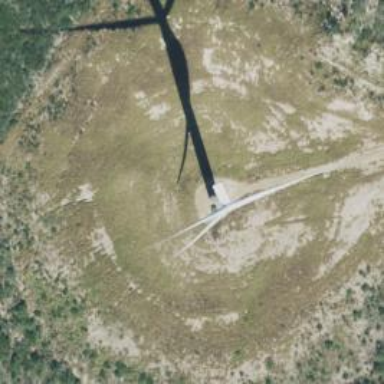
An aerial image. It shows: Wind turbine generator that utilizes wind as its source for generating electricity. It is of the horizontal axis type.